二年级 · 计数
一共有多少个小朋友?

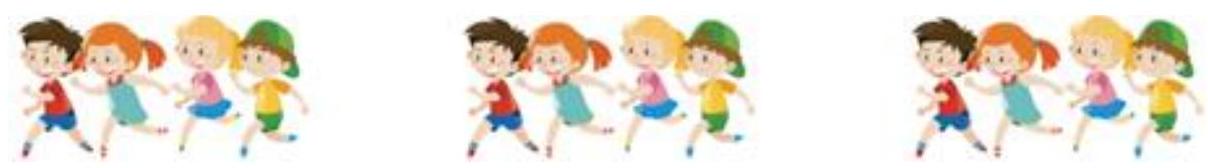
答案: 12 个

【详解】略